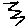
Label: zigzag